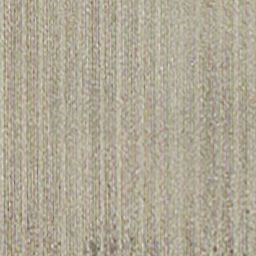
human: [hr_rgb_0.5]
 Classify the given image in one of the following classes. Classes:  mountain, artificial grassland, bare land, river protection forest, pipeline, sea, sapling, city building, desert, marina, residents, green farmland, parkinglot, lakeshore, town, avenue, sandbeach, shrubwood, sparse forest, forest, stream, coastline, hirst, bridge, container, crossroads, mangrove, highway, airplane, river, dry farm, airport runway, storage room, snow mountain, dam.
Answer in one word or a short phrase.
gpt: dry farm